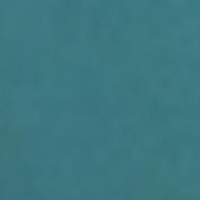
EUNIS habitat code: 14
Species observed at this site:
Fulica atra